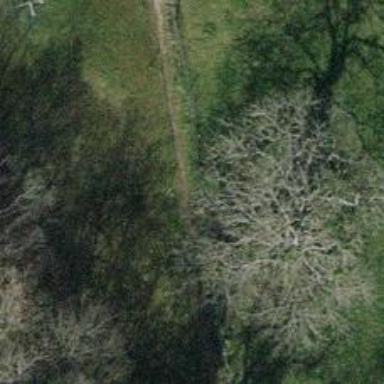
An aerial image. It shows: Path on the ground.